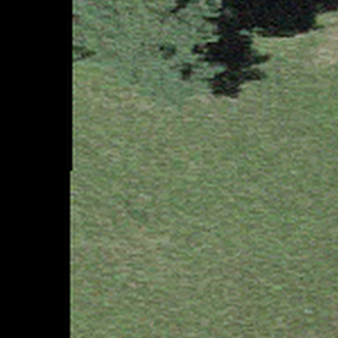
Label: other